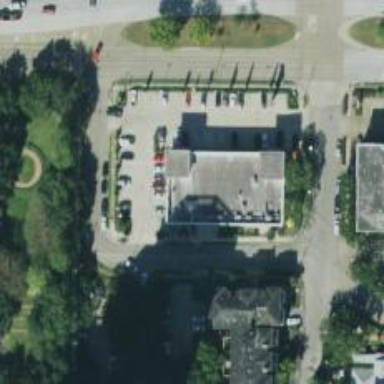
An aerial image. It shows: Parking space.